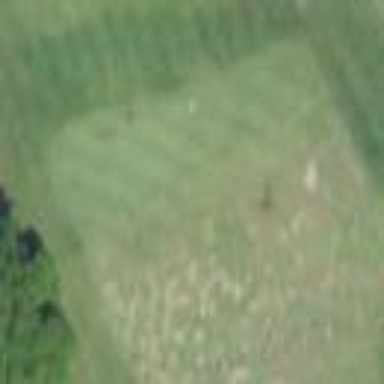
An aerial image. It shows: Grass area designated as golf tee.